Question: 1. Created a repo on Github (initialized with a readme).
2. Cloned it with Egit.
3. Saw that FETCH_HEAD and HEAD were checked out.
4. Went to Github and made a change to the readme.
5. Fetched the change.
6. Saw that HEAD was checked out, FETCH_HEAD wasn't. But FETCH_HEAD did have the readme update. The tracking branch for origin/master also had the update.
7. Merged the tracking branch for origin/master into my local master.
8. Saw that both FETCH_HEAD and HEAD were checked out again.

According to this post: <URL>
> FETCH_HEAD is a short-lived ref, to keep track of what has just been
fetched from the remote repository.
Why isn't FETCH_HEAD checked out right after fetching? Why did it only become checked out after I merged the origin's tracking branch into my local master?
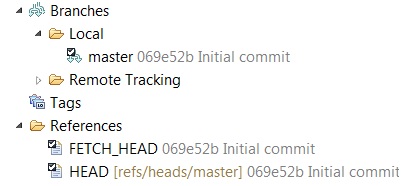
Answer: > Why isn't 'FETCH_HEAD' checked out right after fetching? Why did it only become checked out after I merged the origin's tracking branch into my local master?
'FETCH_HEAD' in itself doesn't reference any branch: it only remember the last fetched SHA1.
As it doesn't reference a branch, it isn't really checked out (and shouldn't be checked out), or you would end up with a <URL>.
However, merging the tracking branch to the 'master' branch will update 'HEAD' (which points to the updated master): that branch is checked out.
If the merge is a <URL>
---
In other words, in the following picture:

'FETCH_HEAD' has the "checked-out" tick 'HEAD''master'.
That means that, if you do :
- 'FETCH_HEAD'- 'HEAD''master'
But if you were to check out directly the 'FETCH_HEAD' SHA1 (before merging it to 'master': <URL>, then:
- 'FETCH_HEAD'- 'HEAD'- 'master'<URL>
If you were to make a commit on top of a checked-out 'FETCH_HEAD':
- 'FETCH_HEAD'- -
You would need to open that checked-out commit done on top of 'FETCH_HEAD', and create a branch from there:

(from the article "<URL>
---
In conclusion:
Each time you see a "checked-out tick" on the 'FETCH_HEAD' reference, it is because (either a commit, or a branch).
It is because 'FETCH_HEAD' itself is checked out: it you do a new commit on top of it, it won't be checked out anymore.